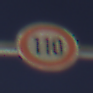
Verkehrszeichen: Geschwindigkeit110
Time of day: Night
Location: Outdoor (Urban)
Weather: PartlyCloudy
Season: NotSpecified
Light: Artificial